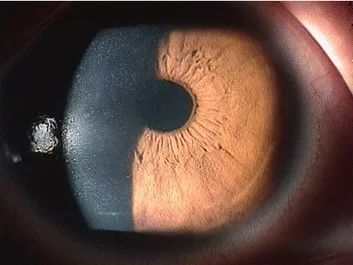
Example of keratoepitheliopathy observed by slit-lamp microscopy.
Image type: ophthalmic_imaging (fundus_photograph)